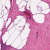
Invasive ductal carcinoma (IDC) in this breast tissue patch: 0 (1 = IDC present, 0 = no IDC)